Question: I am trying to create a dropdown menu which is same as the image below.
.
'''
<div class="dropdown dropdown-select signup-dd">
<button class="btn btn-default dropdown-toggle signup-btn" type="button" id="dropdownMenu1" data-toggle="dropdown" aria- expanded="true">
Select Title
<span class="caret downarrow-signup"></span>
</button>
<ul class="dropdown-menu ul-signup" role="menu" aria-labelledby="dropdownMenu1">
<%# @themes.each do |t| %>
<li role="presentation" class="dd-li">
<a role="menuitem" tabindex="-1" href="javascript:void(0);" onclick="$('#dropdownMenu122').text('Mr.');$('#user_title').val('<%="Mr."%>');" ><%="Mr."%></a></li>
<li role="presentation" class="dd-li" >
<a role="menuitem" tabindex="-1" href="javascript:void(0);" onclick="$('#dropdownMenu122').text('Ms.');$('#user_title').val('<%="Ms."%>');"><%="Ms."%></a></li>
<li role="presentation" class="dd-li">
<a role="menuitem" tabindex="-1" href="javascript:void(0);" onclick="$('#dropdownMenu122').text('Mrs.');$('#user_title').val('<%="Mrs."%>');"><%="Mrs."%></a></li>
<%# end %>
</ul>
</div>
'''
There's a border image and a seperator image which needs to be applied to the '<ul>' and '<li>' of the '<select>' for '<dropdown>'.
I am not able to trace down the issue. Probably completely confused with the number of classes and the property. Can someone help me hunt down the issue.
Here's the <URL>.
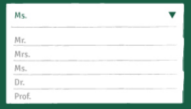
Answer: You can try the following,
in your '.ul-signup> li > a' add 'border-bottom: 1px solid #000;'
and also add
'''
#dropdownMenu1 {
border: 1px solid #000;
}
'''
Here is the <URL>
And to add the border you just need to add border to the 'ul' element.
********* *********************
I used a random line image from google because your image appeared too whitey to me.
Check this <URL>
Thank you.